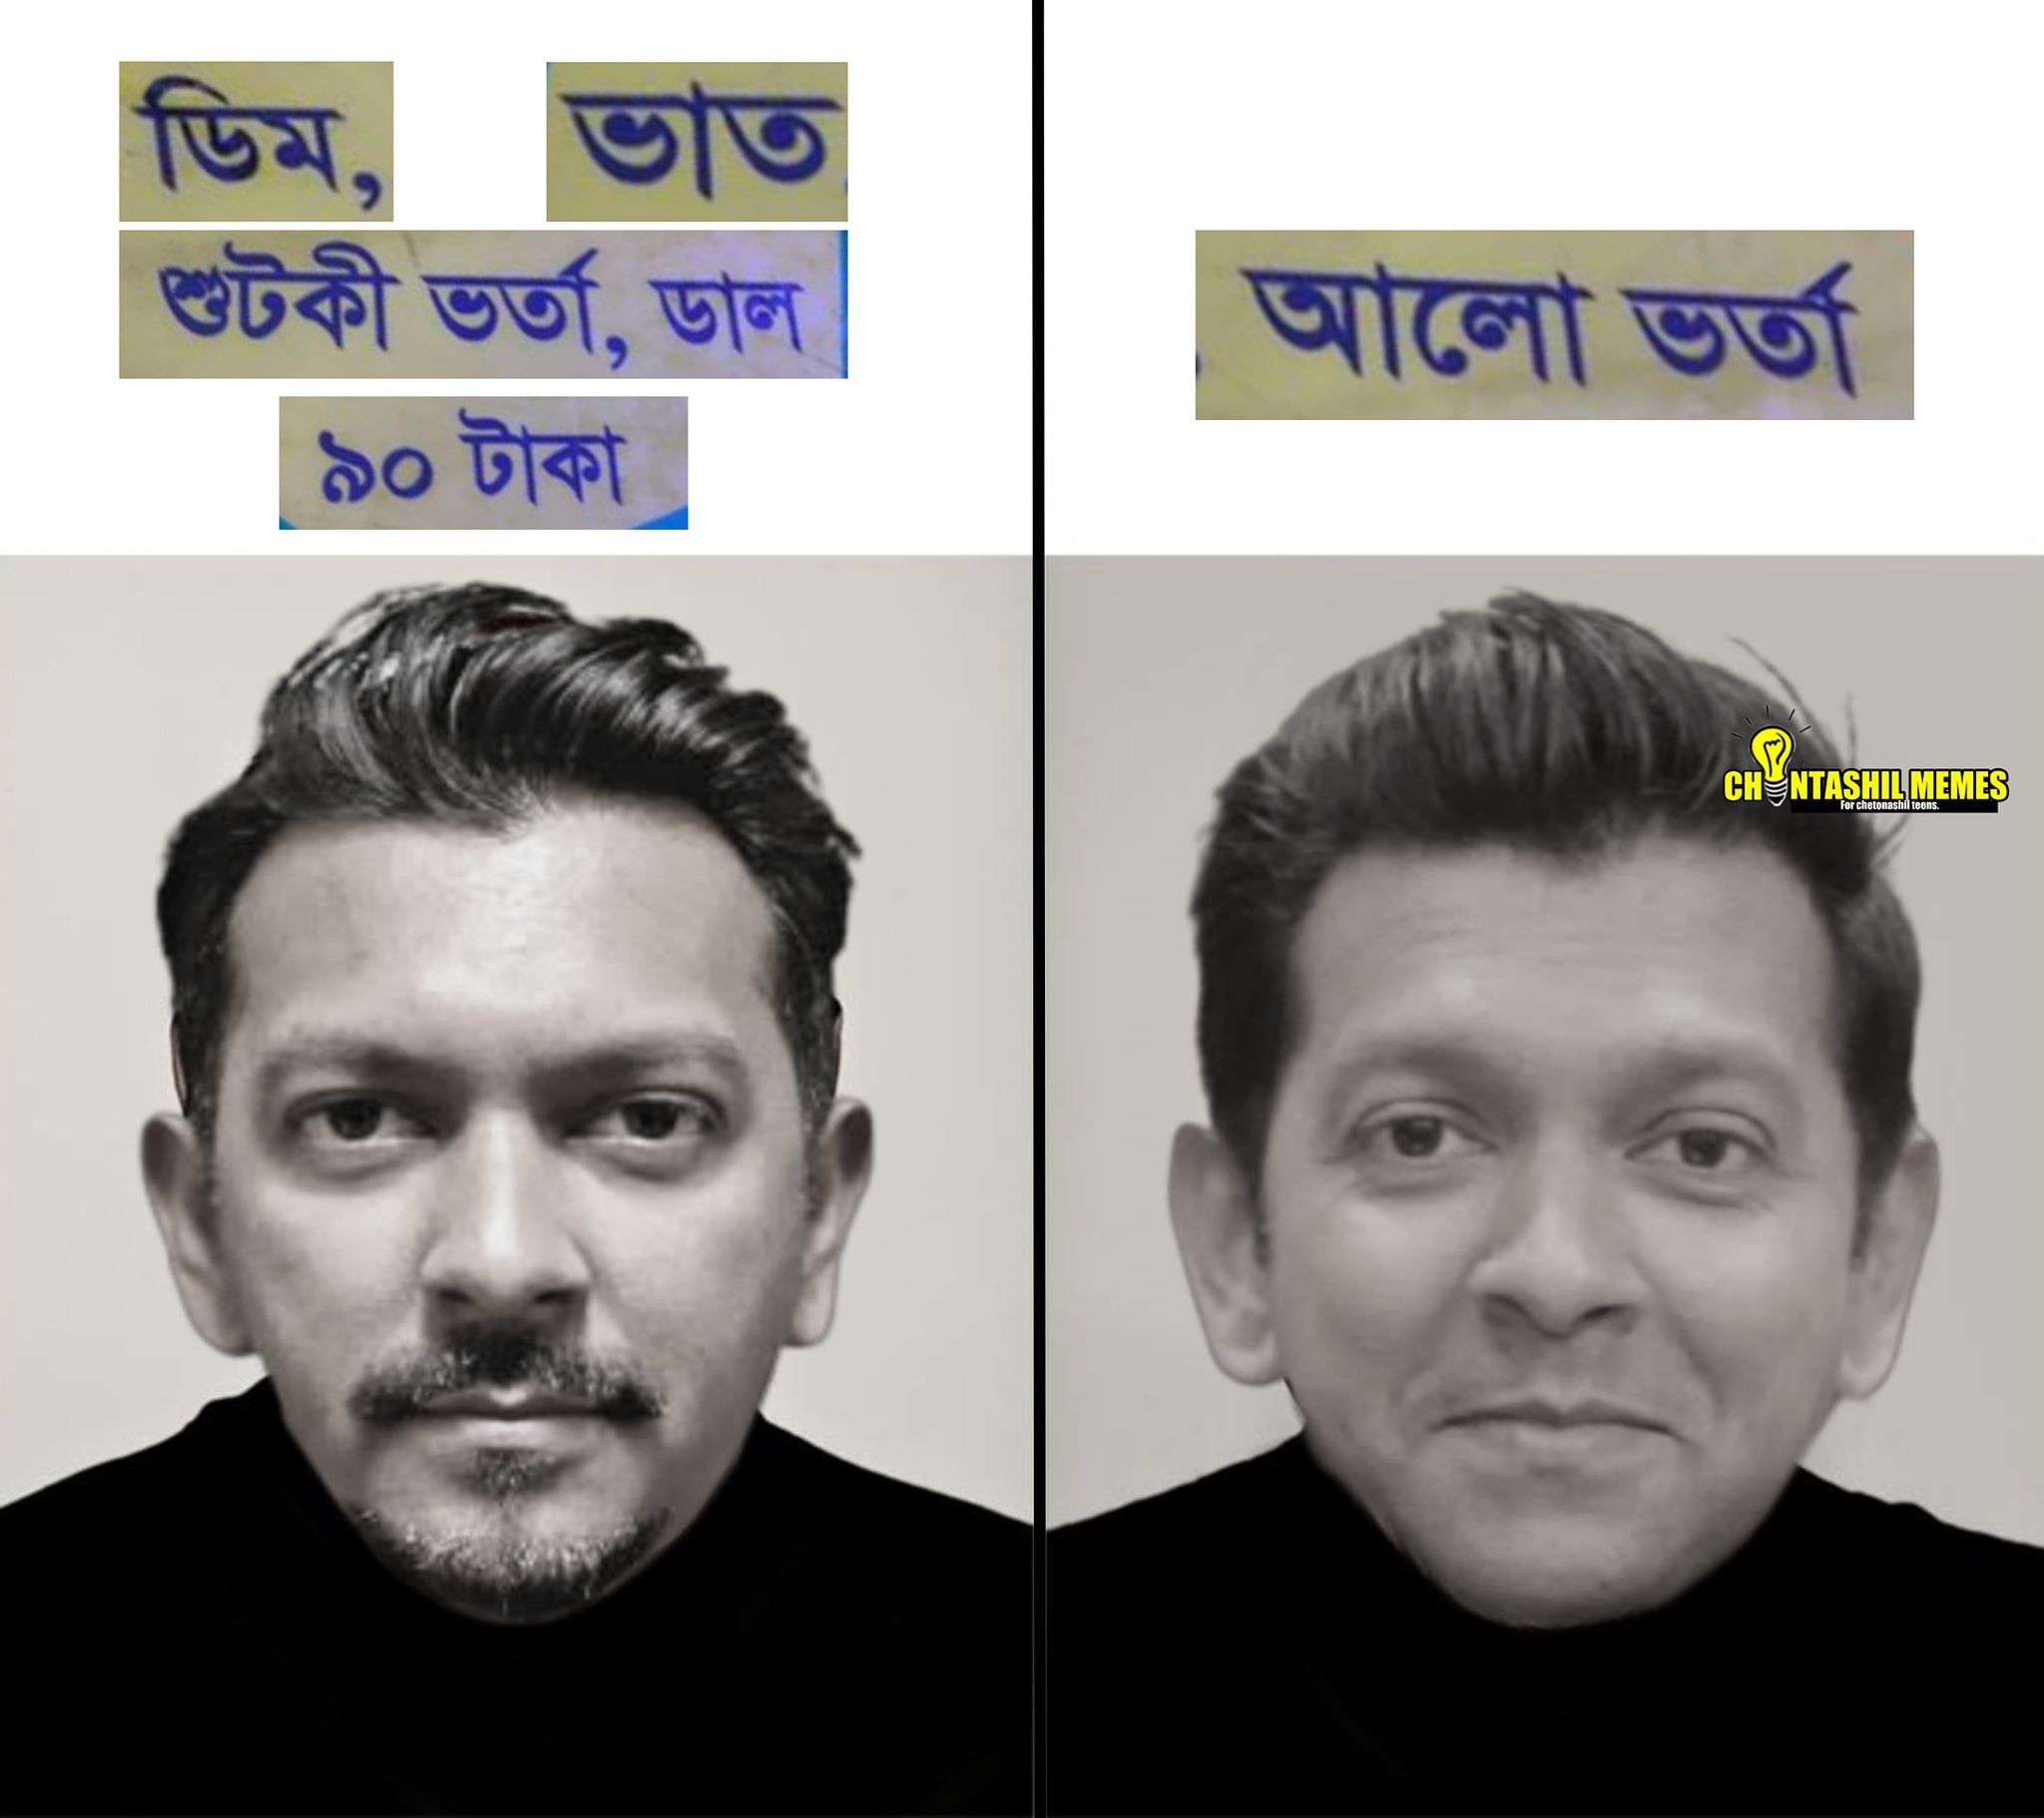
Caption:  ডিম , ভাত   শুটকী ভর্তা , ডাল ৯০ টাকা    আলো ভর্তা
Label: hate